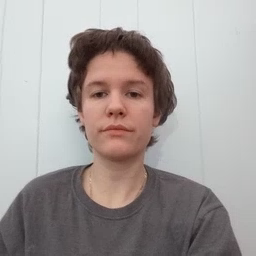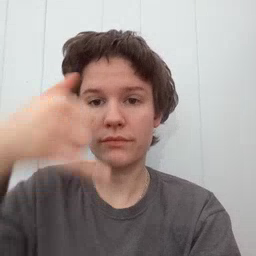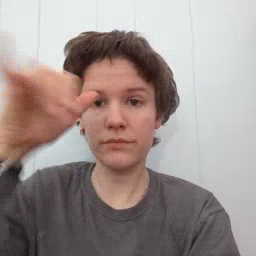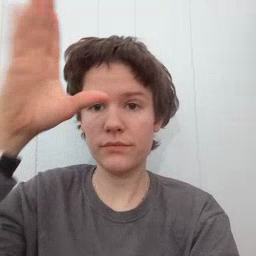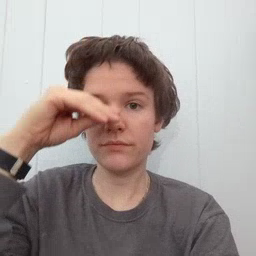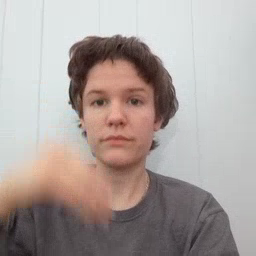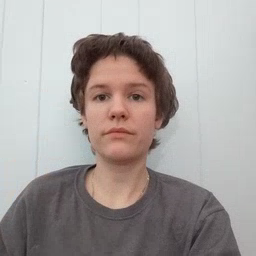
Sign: cowboy